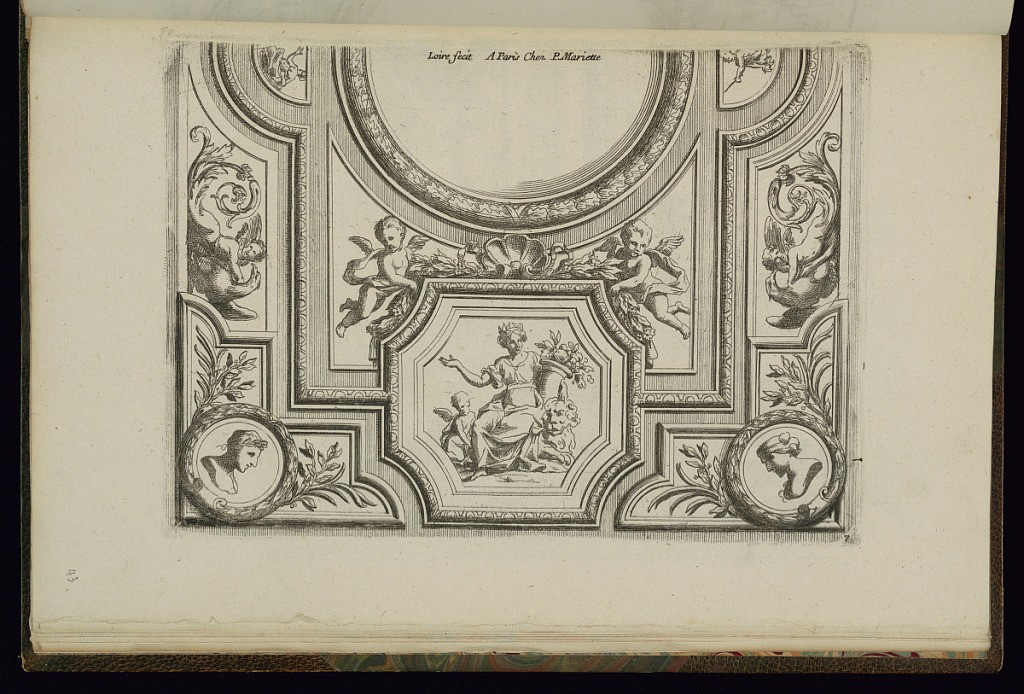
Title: Ceiling Design
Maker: Nicolas Pierre Loir, French, 1624 - 1679
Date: ca.1660–1713
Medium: Etching on paper
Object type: Print
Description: Design for a square or rectangular ceiling with a detailed view of one end. The center is blank and framed by a leaf and ribbon molding. The border is decorated with ornament framed by moldings featuring winged putti, a woman holding a cornucopia of fruit and flowers seated on a lion, roundel profile portraits, palm leaves, foliate branches, birds, shells, festoons of leaves, and scrolling leaves (rinceaux). The plate is signed and numbered.